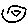
Label: smiley face